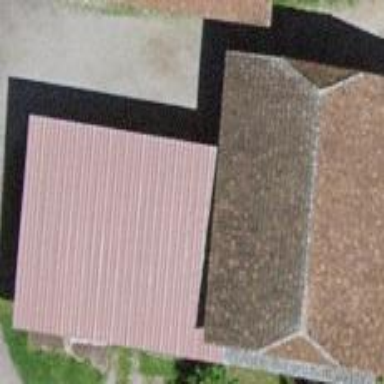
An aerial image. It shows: Barn.